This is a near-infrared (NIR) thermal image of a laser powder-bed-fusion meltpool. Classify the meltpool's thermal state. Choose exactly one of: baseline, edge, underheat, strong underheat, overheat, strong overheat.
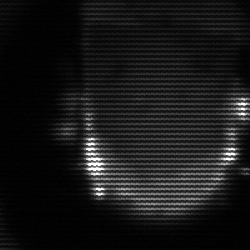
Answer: baseline